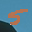
Label: 5